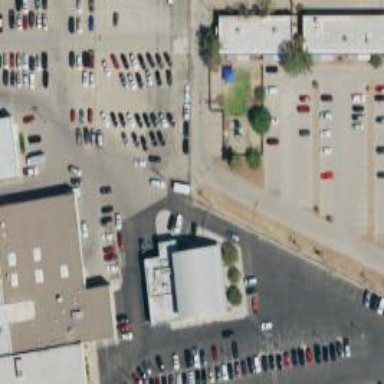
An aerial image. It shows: Retail area with car shop.